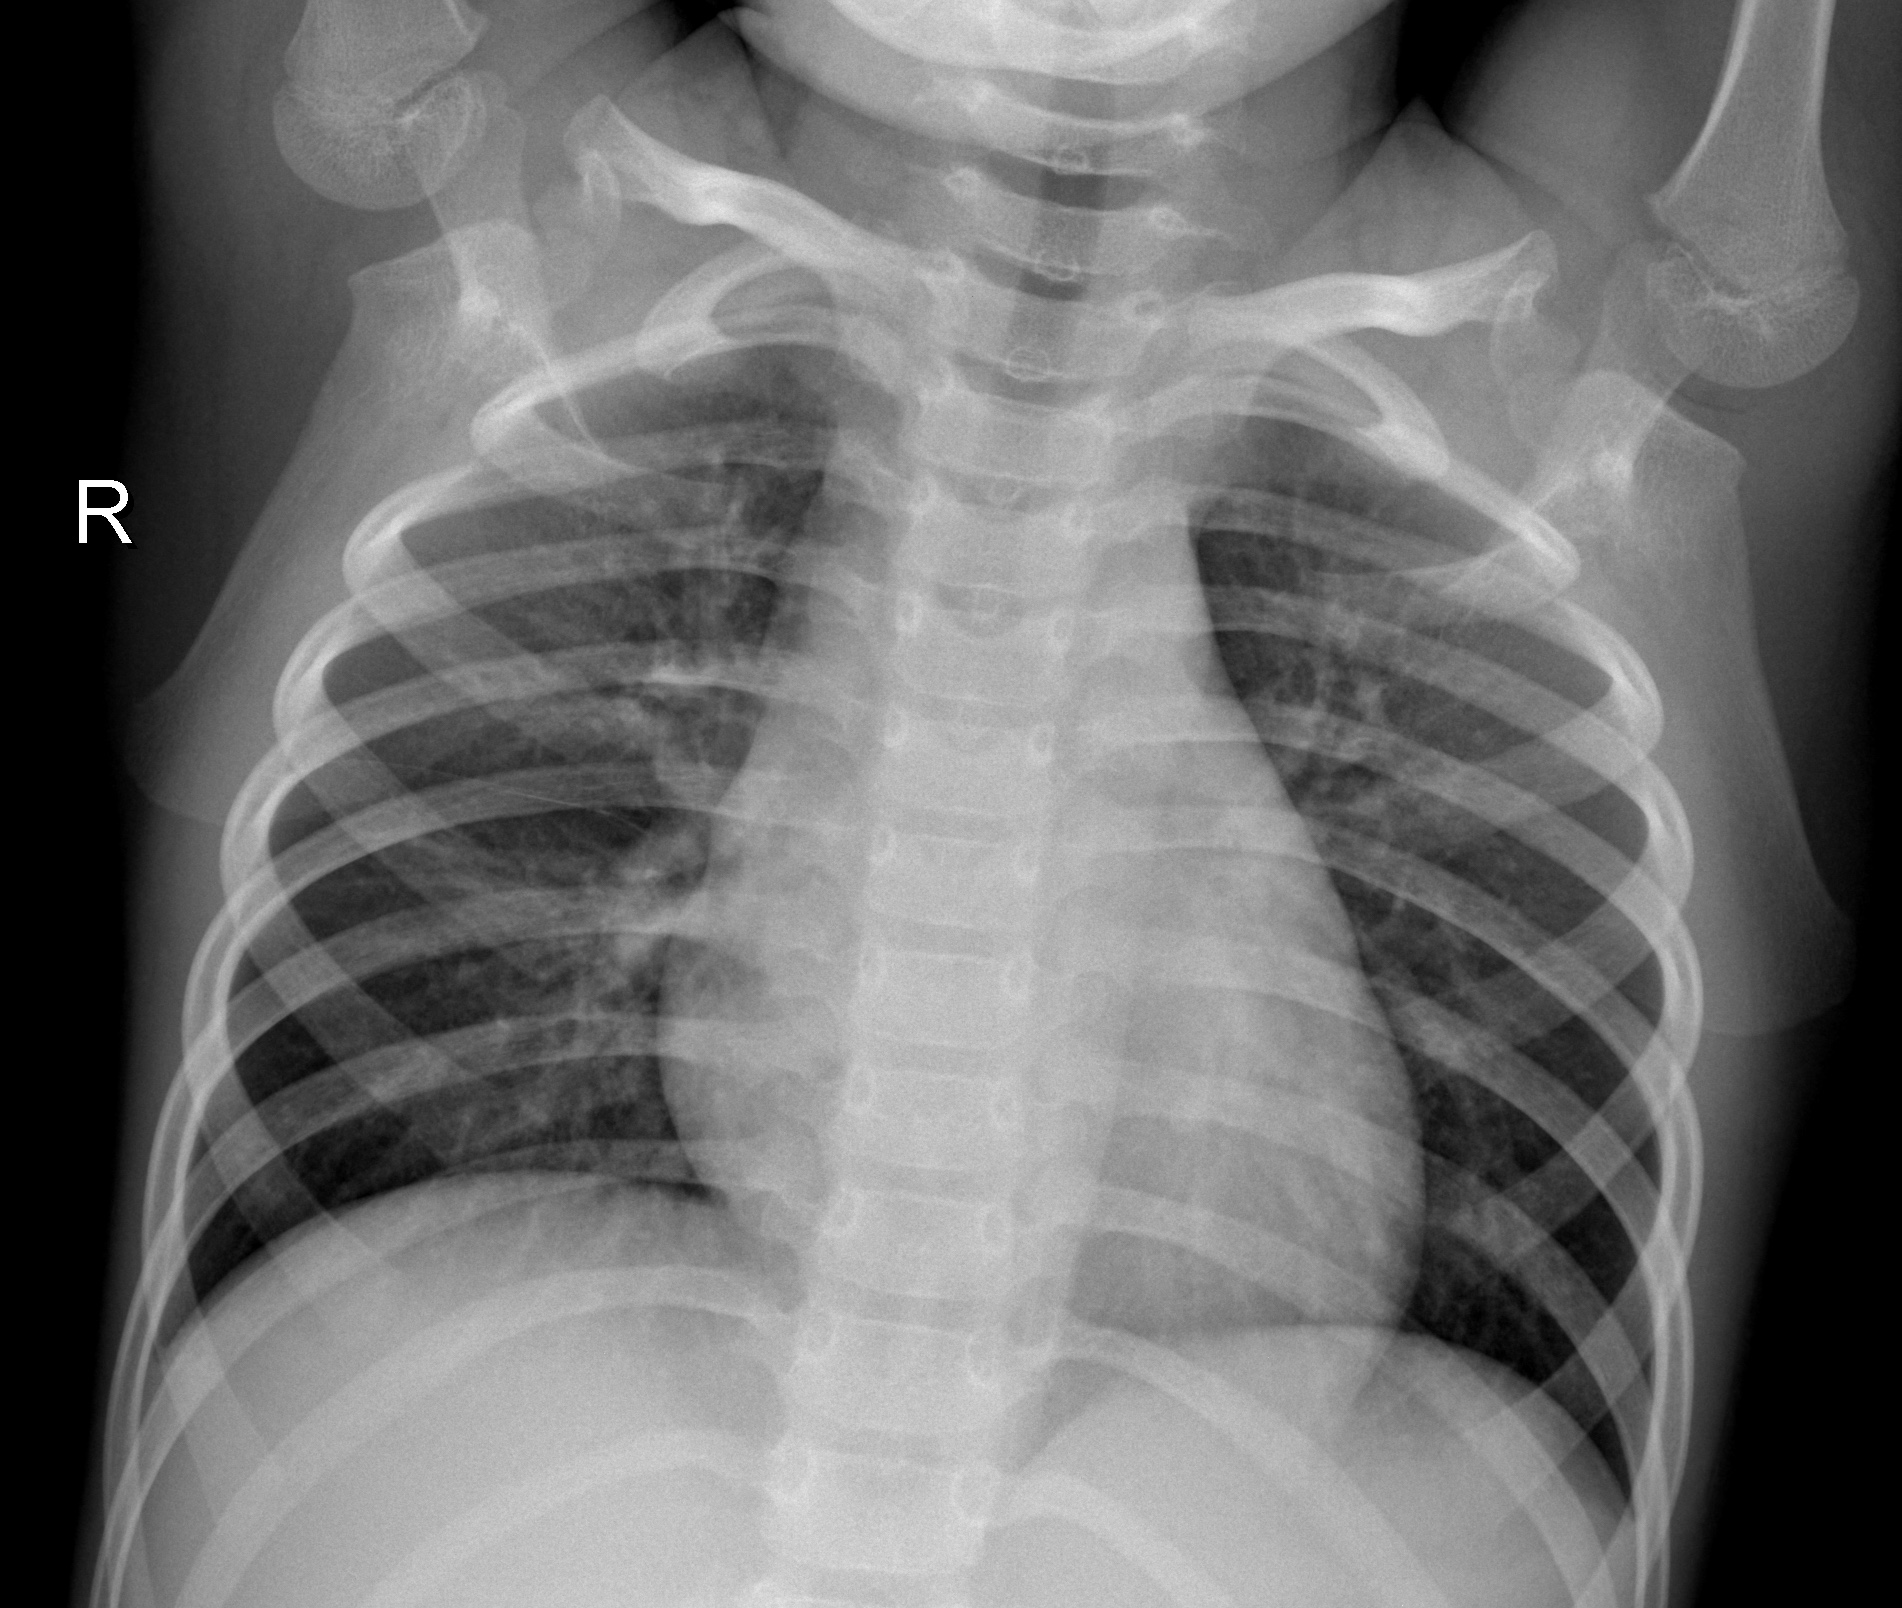
Diagnosis: NORMAL